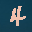
Label: 4